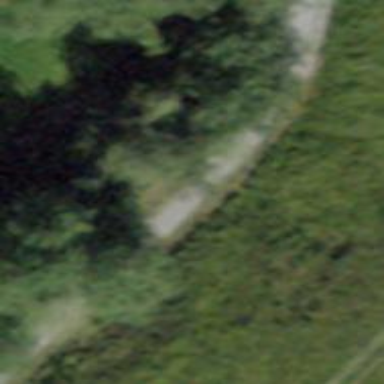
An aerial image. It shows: Bench.